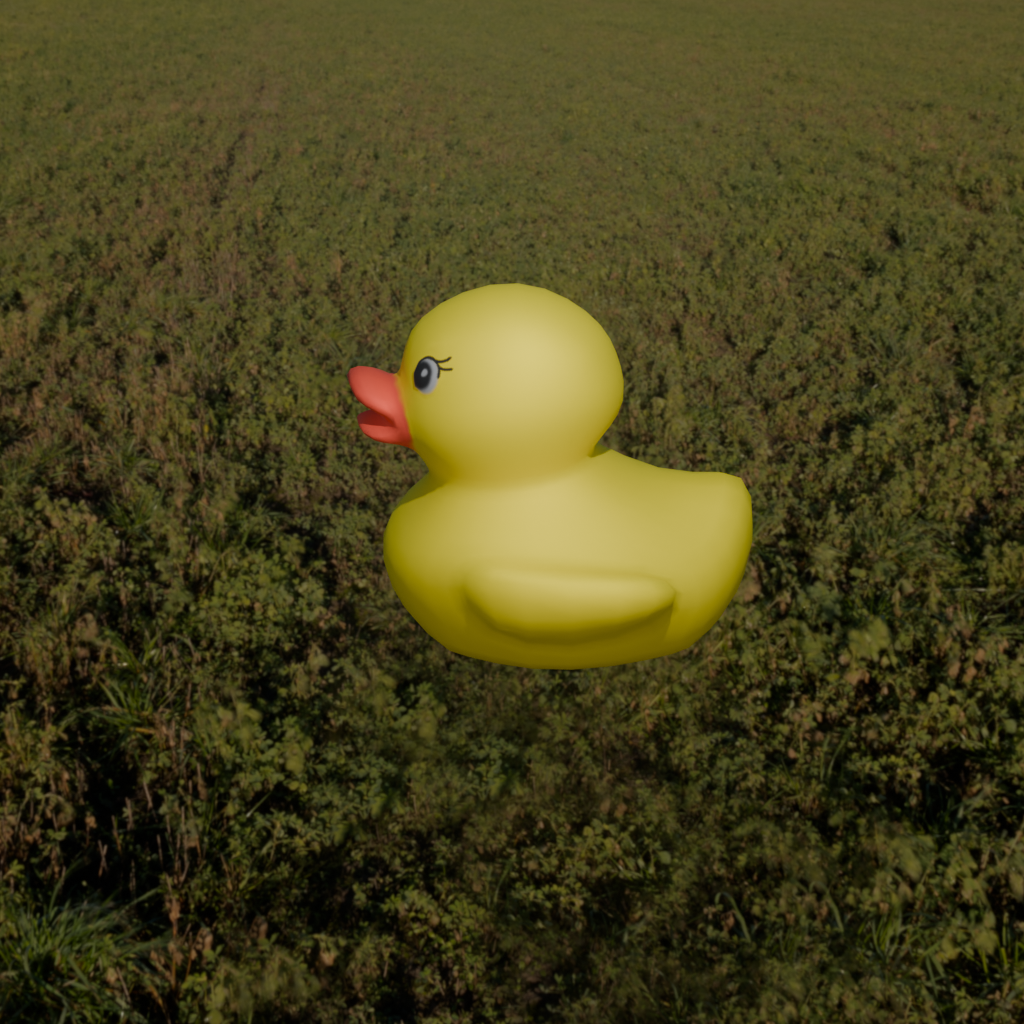
an image of a yellow rubber duck seen from <left> in a green field illuminated by the sun with a clear sky.